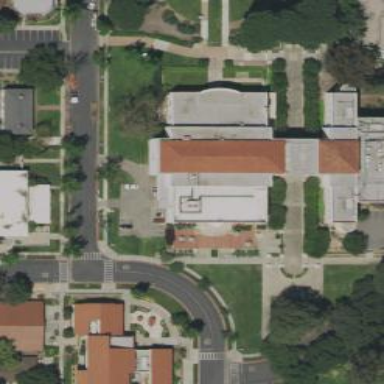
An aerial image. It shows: Building that serves as library.